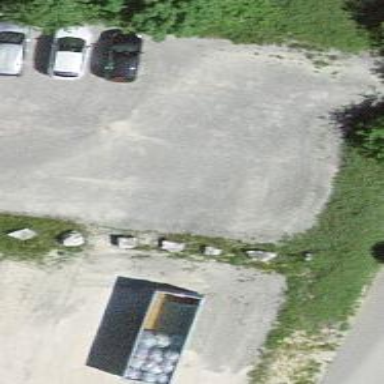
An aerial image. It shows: Parking area.